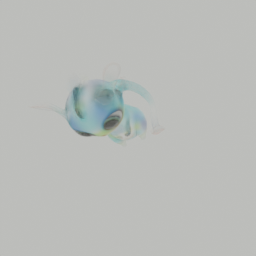
Label: animals